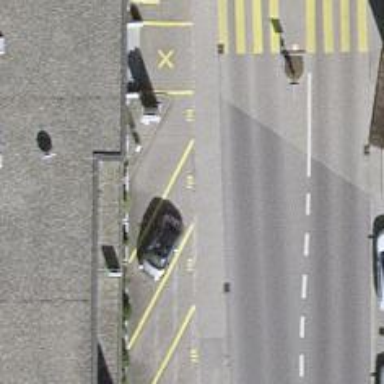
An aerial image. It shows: Charging station.